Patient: sex M, age 69
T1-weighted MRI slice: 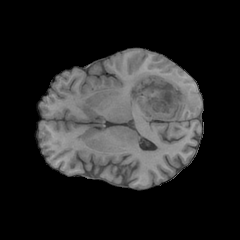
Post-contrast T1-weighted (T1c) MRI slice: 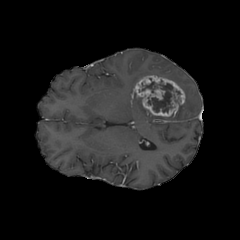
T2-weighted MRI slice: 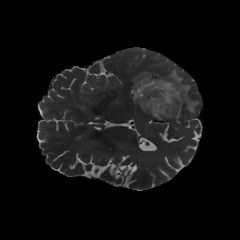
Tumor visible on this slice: yes
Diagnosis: Glioblastoma, IDH-wildtype
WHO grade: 4